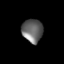
Tissue: lung
Cell type: Epithelial cells
Senescence score: 0.7071
Nuclear area (px): 476
Mean DAPI intensity: 103.046